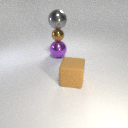
small brown metal sphere below large gray metal sphere